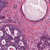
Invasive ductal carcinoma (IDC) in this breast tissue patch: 0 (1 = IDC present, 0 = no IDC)